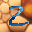
Label: 2